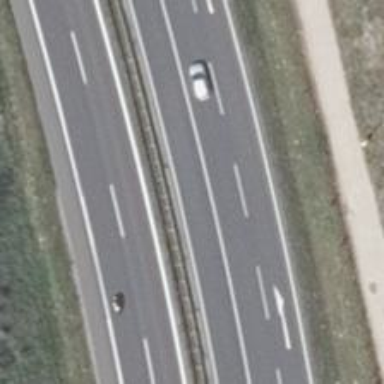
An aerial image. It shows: Trunk motorroad.